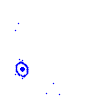
Particle: electron